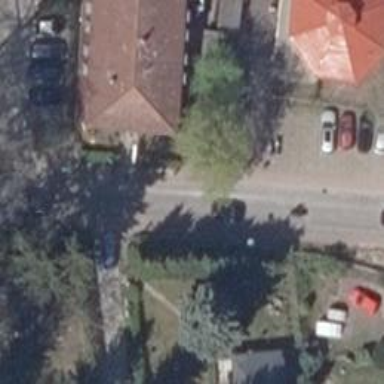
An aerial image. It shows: Tertiary road with sidewalks on both sides.